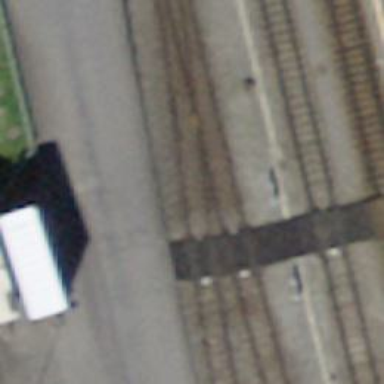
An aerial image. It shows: Railway yard with one track in service.